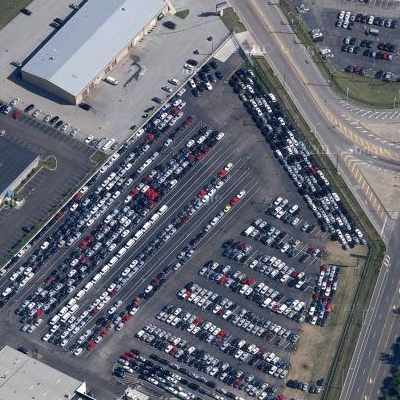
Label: gParking